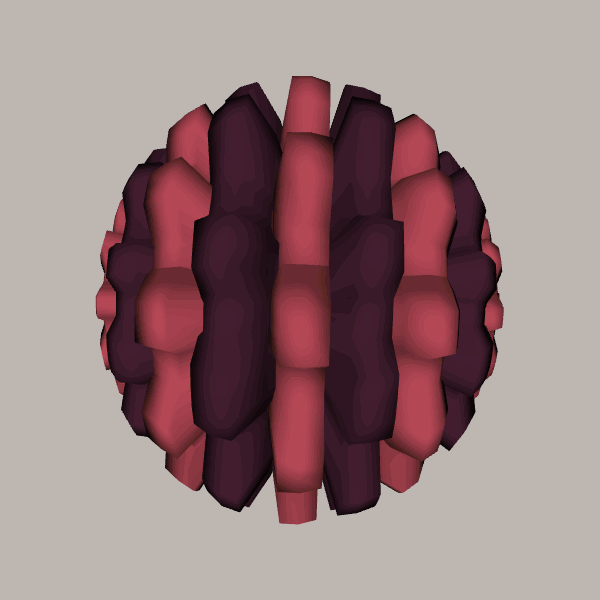
Background: light